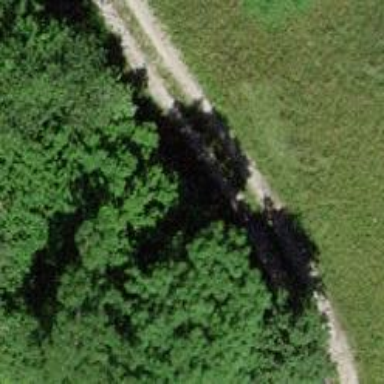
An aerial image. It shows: Track with grade 3 surface.